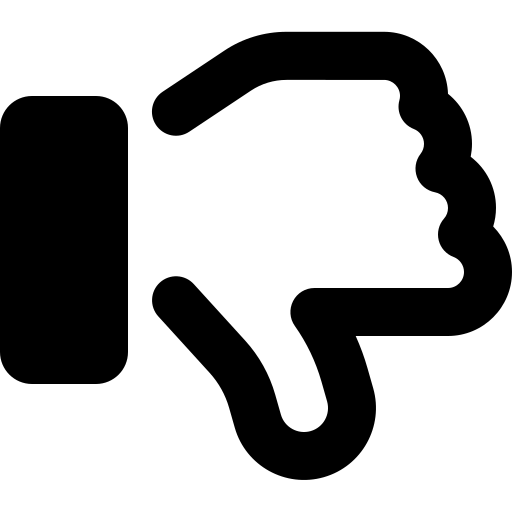
Tags: icon, FontAwesome, fa-icon, outline, thumbs, down